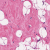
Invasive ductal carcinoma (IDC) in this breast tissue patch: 0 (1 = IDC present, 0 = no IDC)